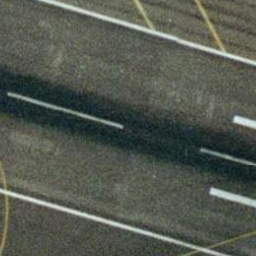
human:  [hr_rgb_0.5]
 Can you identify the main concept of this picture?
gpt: runway